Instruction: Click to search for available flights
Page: home
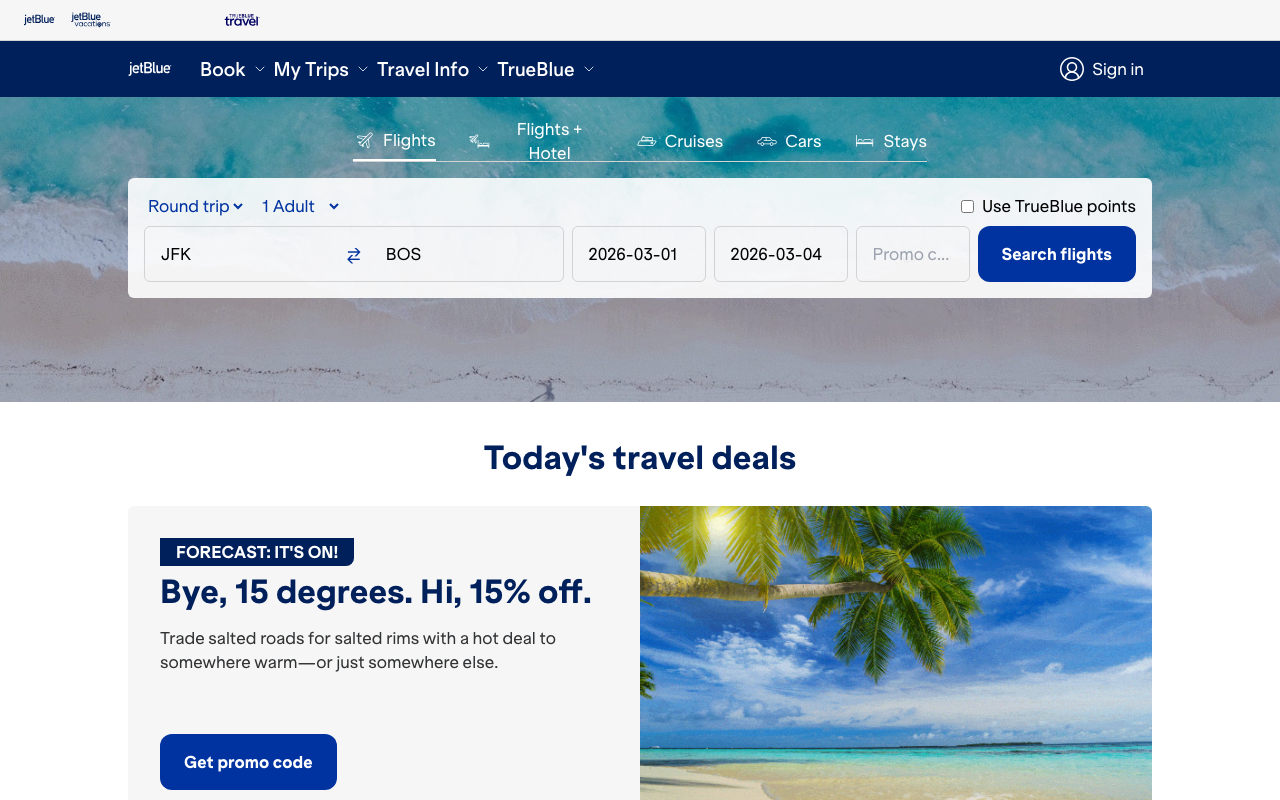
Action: click